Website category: restaurant
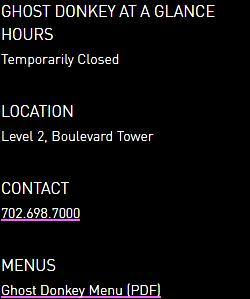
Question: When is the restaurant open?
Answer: Temporarily Closed

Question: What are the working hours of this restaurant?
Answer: Temporarily Closed

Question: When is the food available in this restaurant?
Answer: Temporarily Closed

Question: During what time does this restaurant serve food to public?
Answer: Temporarily Closed

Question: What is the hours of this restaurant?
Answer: Temporarily Closed

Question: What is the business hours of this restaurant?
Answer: Temporarily Closed

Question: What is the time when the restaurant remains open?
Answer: Temporarily Closed

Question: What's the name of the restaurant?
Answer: Ghost Donkey at a glance

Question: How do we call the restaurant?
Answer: Ghost Donkey at a glance

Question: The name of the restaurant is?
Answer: Ghost Donkey at a glance

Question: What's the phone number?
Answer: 702.698.7000

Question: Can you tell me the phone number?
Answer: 702.698.7000

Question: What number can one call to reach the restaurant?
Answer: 702.698.7000

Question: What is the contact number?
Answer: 702.698.7000

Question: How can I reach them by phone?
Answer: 702.698.7000

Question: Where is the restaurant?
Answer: Level 2, Boulevard Tower

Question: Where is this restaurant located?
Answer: Level 2, Boulevard Tower

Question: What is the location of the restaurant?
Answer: Level 2, Boulevard Tower

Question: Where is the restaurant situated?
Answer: Level 2, Boulevard Tower

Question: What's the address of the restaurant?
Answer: Level 2, Boulevard Tower

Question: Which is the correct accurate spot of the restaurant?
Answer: Level 2, Boulevard Tower

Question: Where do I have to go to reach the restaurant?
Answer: Level 2, Boulevard Tower